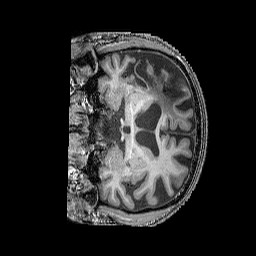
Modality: T1w
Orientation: coronal
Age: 68
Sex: male
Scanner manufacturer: siemens
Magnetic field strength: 3 T
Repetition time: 2.25 s
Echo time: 0.00411 s